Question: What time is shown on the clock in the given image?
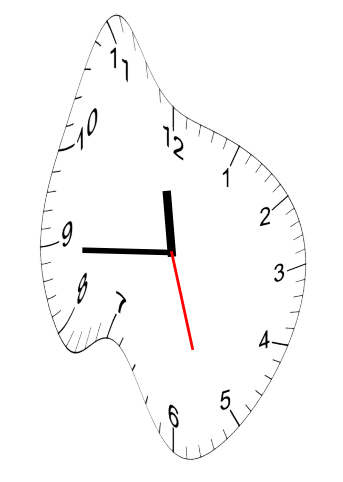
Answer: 11:44:27